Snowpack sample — Snodgrass Mountain, Crested Butte, Colorado (2/4/25, 12:06 PM MST)
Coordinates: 38.923, -106.968
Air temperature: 35 °F
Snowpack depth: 80 cm
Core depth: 30 cm
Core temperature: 35.6 °F
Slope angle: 14°, slope face: 78°
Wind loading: low
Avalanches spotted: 0
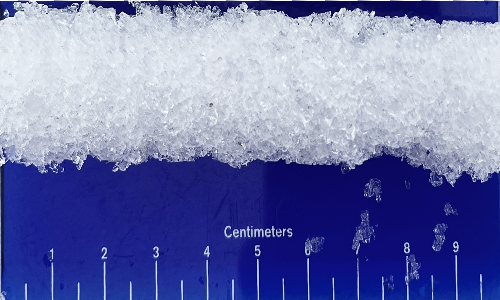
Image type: core
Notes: No avalanches nearby, unusually warm weather for the last month reported by residents, Collected 25 yards from treeline